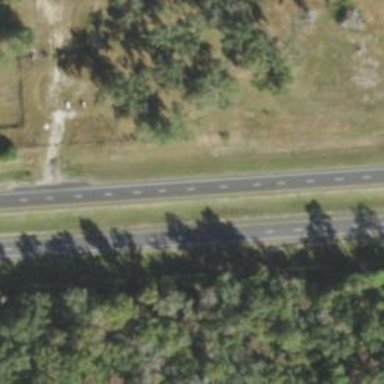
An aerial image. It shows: Abandoned road.